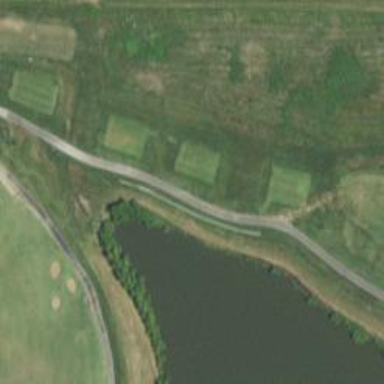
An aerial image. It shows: Path for both road and golf.